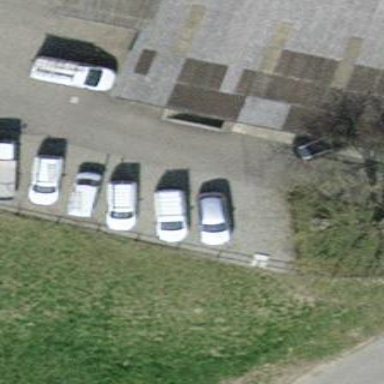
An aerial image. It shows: Street-side parking area.